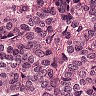
Metastatic tissue present: yes